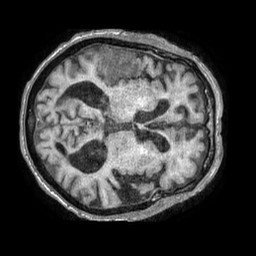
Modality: T1w
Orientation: axial
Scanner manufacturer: philips
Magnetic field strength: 1.5 T
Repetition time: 0.007851 s
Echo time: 0.003591 s